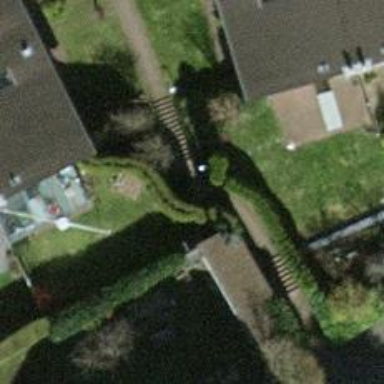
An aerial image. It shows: Road with steps.